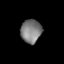
Tissue: lung
Cell type: Endothelial cells
Senescence score: 0.5543
Nuclear area (px): 475
Mean DAPI intensity: 124.189